Field crop: maize
Growth stage: 2
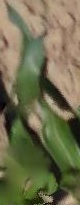
Species: maize